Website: bh-photo
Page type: gifting
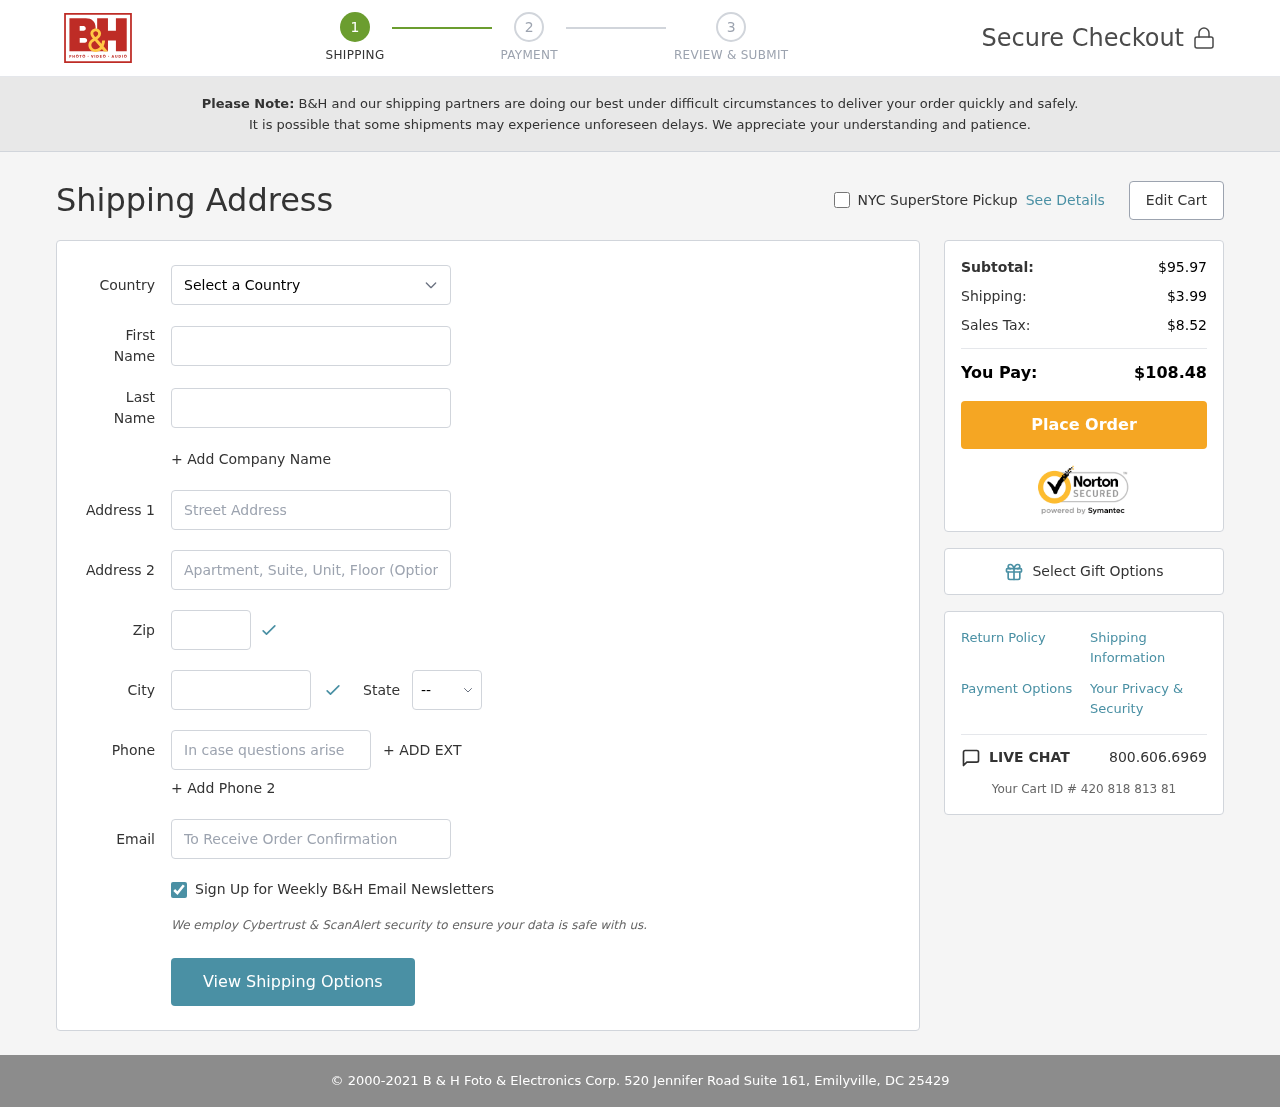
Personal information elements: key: PII_CITY
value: Emilyville
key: PII_COUNTRY
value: United States
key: PII_EMAIL
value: heatherschultz@gmail.com
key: PII_FIRSTNAME
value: Heather
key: PII_LASTNAME
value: Schultz
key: PII_PHONE
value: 2968349899
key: PII_POSTCODE
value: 25429
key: PII_STATE_ABBR
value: DC
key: PII_STREET
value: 520 Jennifer Road Suite 161
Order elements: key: ORDER_SUBTOTAL
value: $95.97
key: ORDER_SHIPPING_COST
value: $3.99
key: ORDER_TAX
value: $8.52
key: ORDER_TOTAL
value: $108.48
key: ORDER_ID
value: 420 818 813 81